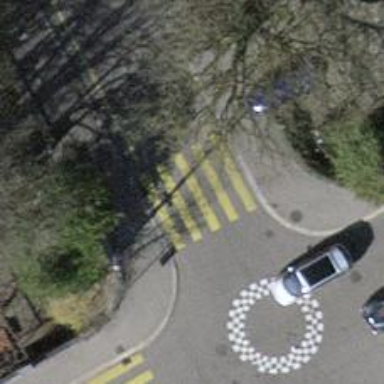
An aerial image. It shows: Uncontrolled zebra crossing on the road.